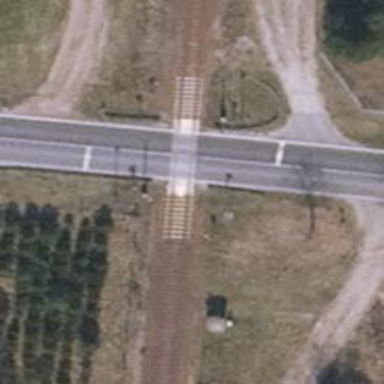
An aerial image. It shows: Railway level crossing.